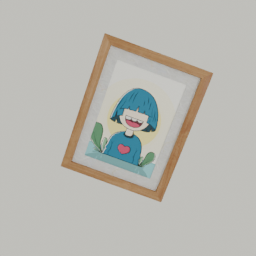
Label: decoration